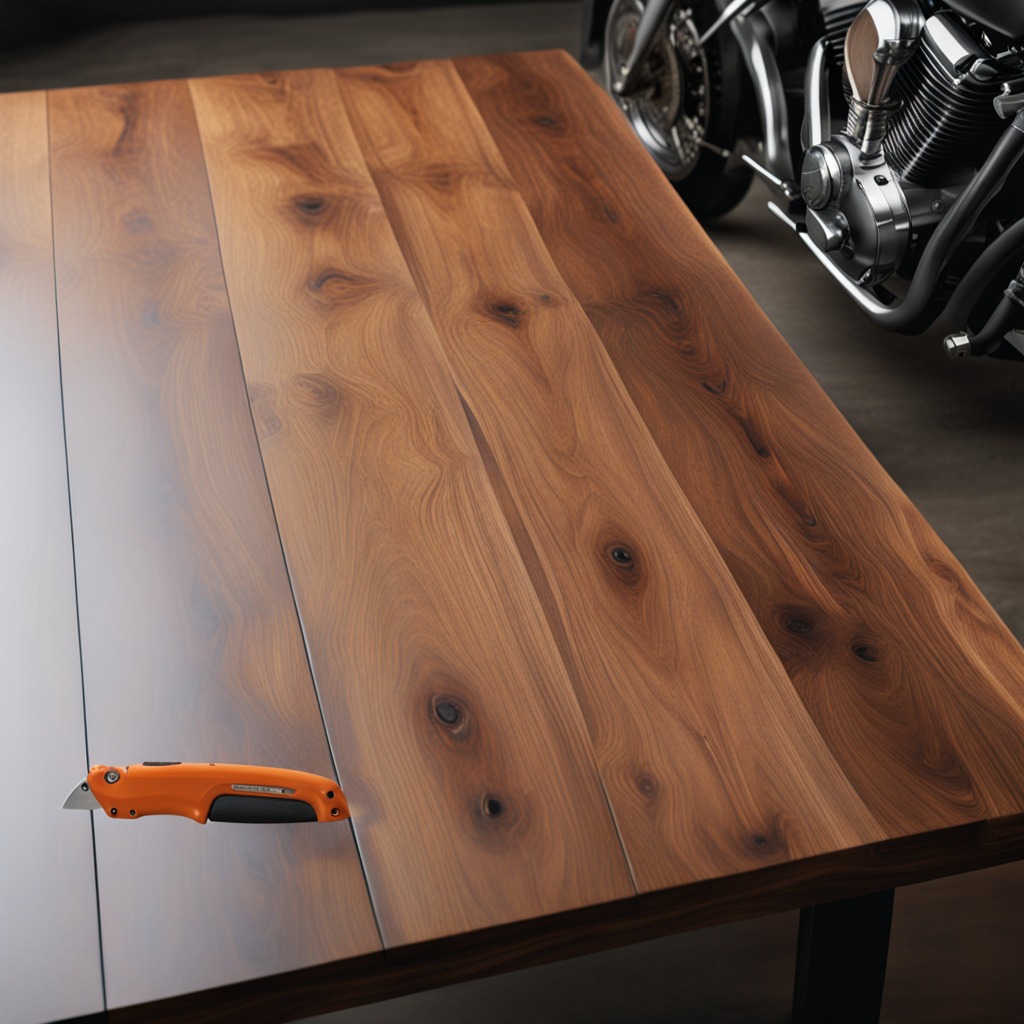
A utility knife lies on an oil-spilled wooden table in a vintage motorcycle garage.